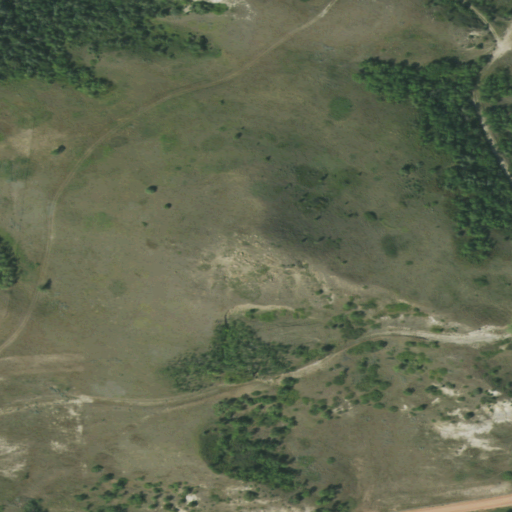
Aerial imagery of mountain in North Dakota named Round Top Butte containing shrub, deciduous forest, grassland, and mixed forest